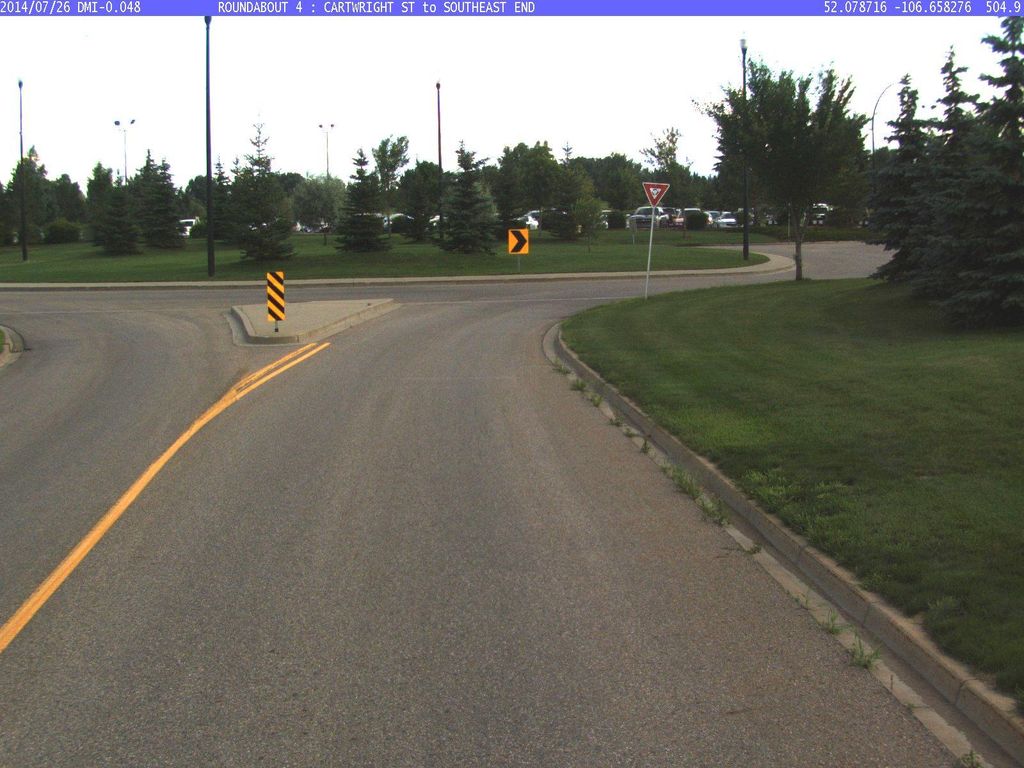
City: saskatoon